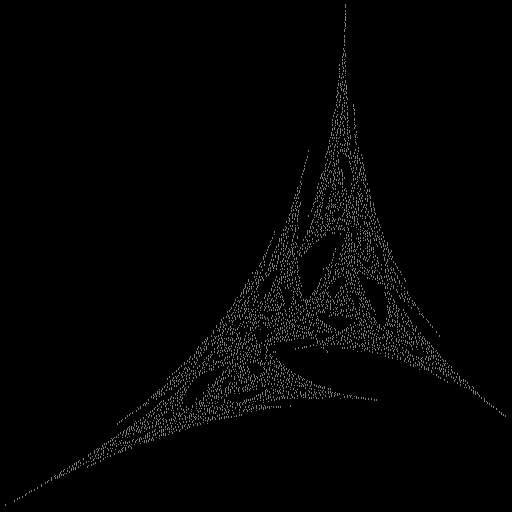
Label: snowcap